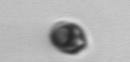
Label: Dinophyceae